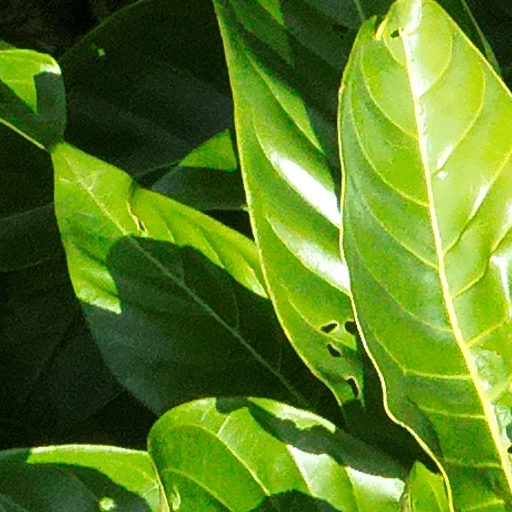
Species: Genipa americana
GBIF accepted scientific name: Genipa americana
Crown area (m\u00b2): 165.091